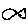
Label: fish